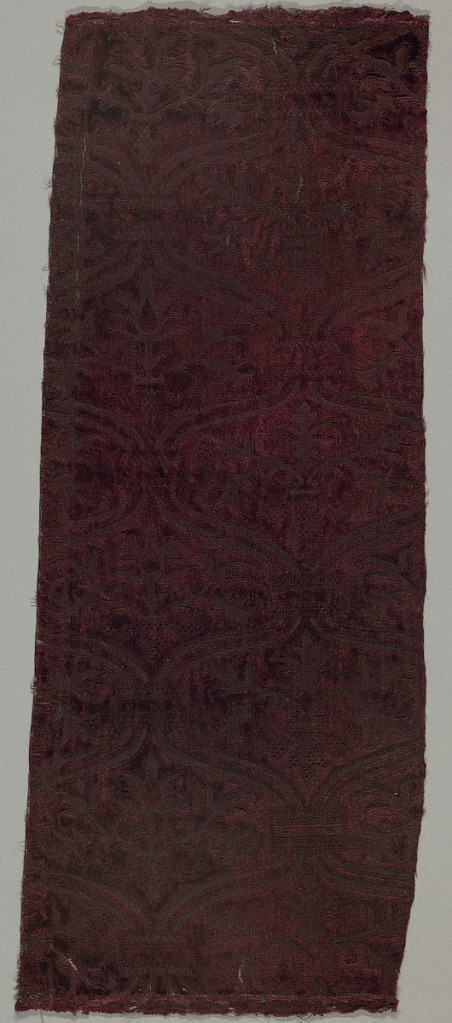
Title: Fragment
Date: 17th century
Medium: silk Technique: supplementary warp forming cut and uncut pile (velvet)
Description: Continuous ogives enclosing plant forms. Deep plum color.